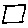
Label: square